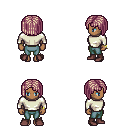
a pixel art fantasy rpg character, female body template, human, dark skin, white long-sleeve shirt, teal pants, white blonde pageboy hairstyle, bracelets, maroon shoes, four views (front, back, left, right), 2x2 character sprite sheet, small pixel art, hard edges, no anti-aliasing